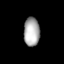
Tissue: lung
Cell type: Endothelial cells
Senescence score: 0.1921
Nuclear area (px): 444
Mean DAPI intensity: 172.394